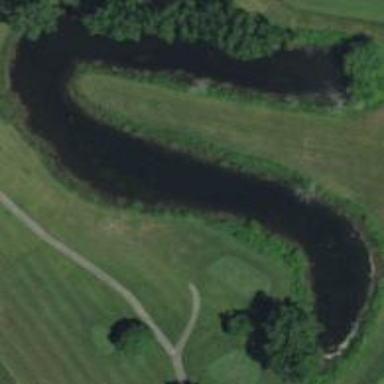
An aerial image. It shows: Water hazard in golf course. The hazard is natural water feature.